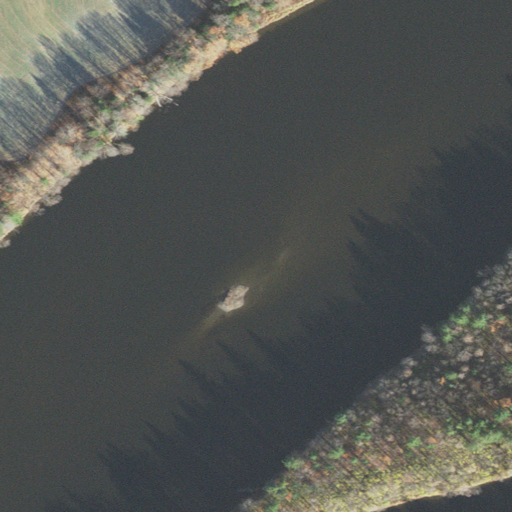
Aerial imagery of island in New Hampshire named Walcott Island containing open water, evergreen forest, pasture, deciduous forest, and mixed forest